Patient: sex F, age 83
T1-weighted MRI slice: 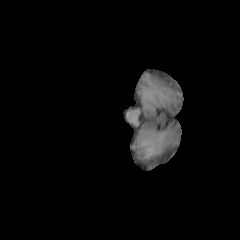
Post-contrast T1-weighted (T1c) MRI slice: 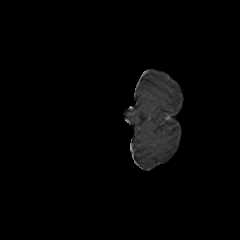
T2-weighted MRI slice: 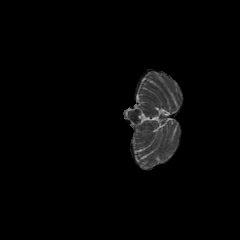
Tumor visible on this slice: no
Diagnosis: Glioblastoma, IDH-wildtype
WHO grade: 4